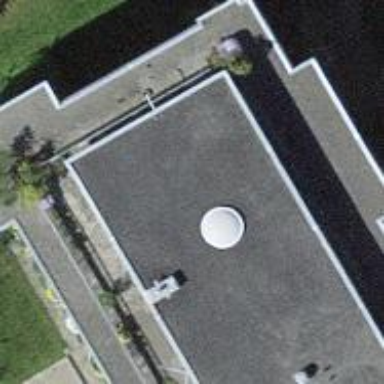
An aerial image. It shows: Apartment building with flat roof.